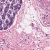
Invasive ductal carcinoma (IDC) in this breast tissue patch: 0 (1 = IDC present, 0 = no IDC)